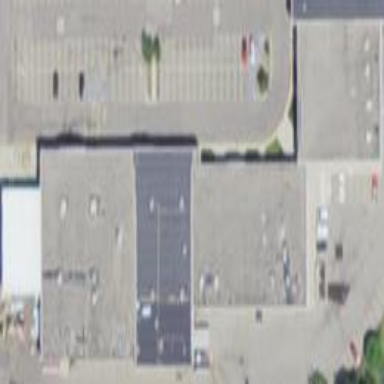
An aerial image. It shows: Retail building.